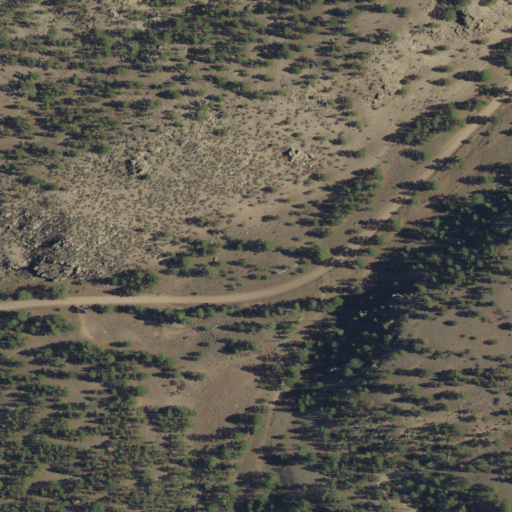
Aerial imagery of valley in New Mexico named LaJolla Canyon containing evergreen forest and shrub